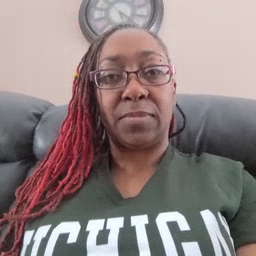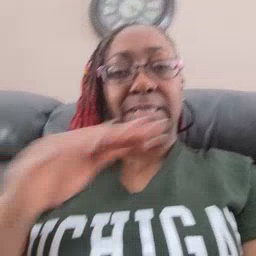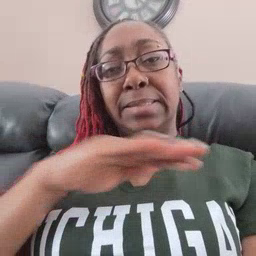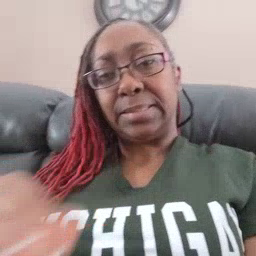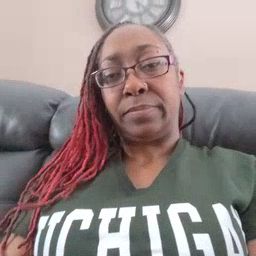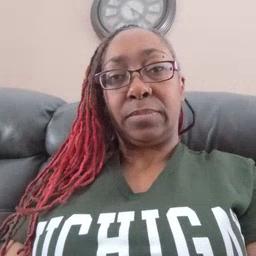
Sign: clean